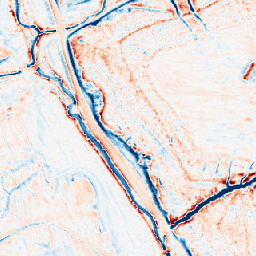
Category: edge_preserving
Decomposition family: anisotropic_diffusion
Decomposition parameters: iterations: 20
kappa: 100
gamma: 0.2
Upsampling method: nearest
Upsampling parameters: scale: 8
Upsampling scale: 8